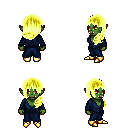
a pixel art fantasy rpg character, female body template, orc, green skin, blue robe, magenta pants, gold left-swept hairstyle, gold boots, four views (front, back, left, right), 2x2 character sprite sheet, small pixel art, hard edges, no anti-aliasing